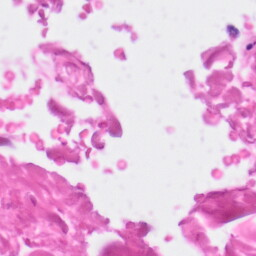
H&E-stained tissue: Skin